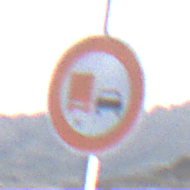
Verkehrszeichen: UeberholverbotKraftfahrzeuge
Umgebung: Outdoor, Nature
Tageszeit: SunriseSunset
Wetter: PartlyCloudy
Licht: Natural
Jahreszeit: NotSpecified
Kontrast: HighContrast